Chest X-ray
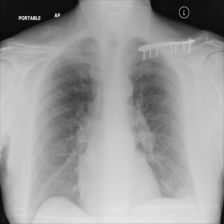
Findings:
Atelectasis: negative
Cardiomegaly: negative
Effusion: negative
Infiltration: negative
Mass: negative
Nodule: negative
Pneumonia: negative
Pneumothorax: negative
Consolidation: negative
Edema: negative
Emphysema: negative
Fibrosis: negative
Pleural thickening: negative
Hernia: negative